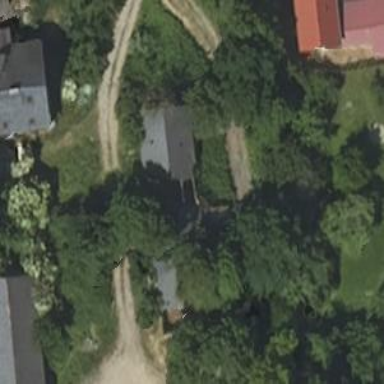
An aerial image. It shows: Shed.